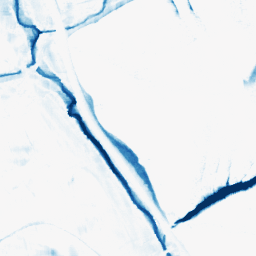
Category: morphological
Decomposition family: morphological_square
Decomposition parameters: operation: closing
size: 15
Upsampling method: quadratic
Upsampling parameters: scale: 8
Upsampling scale: 8